Question: I need to make ui controls panel, that has 100% width and gradient background. UI elements on this control panel should have width 1000px and should be centered.
For a moment i have two elements:
panel (width 100%, gradient background), global wrapper
panel-wrapper (width 1000px, transparent background), is placed inside "panel" element, contains UI elements.
It works brilliant in all browsers i need, but i really don't like to use two HTML elements, when logically it should be just one. Perhaps it is possible to have one element "panel" with fixed width (1000px) and auto-padding, that will cover all free space to the left and to the right? (i've made an image to show it if my explanation is crazy :))

It is possible?
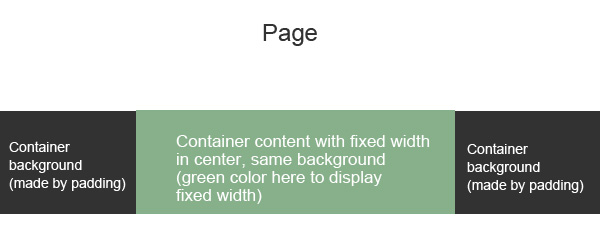
Answer: You could potentially use the 'calc()' function, though it isn't highly browser compliant.
<URL>.
*I made the example in Firefox, didn't test it elsewhere.
Just for a quick code example, the following shows one solution:
'''
div {
width: 100px;
background-color: blue;
height: 100px;
padding-left: calc(50% - 50px);
padding-right: calc(50% - 50px);
}
'''